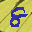
Label: 8